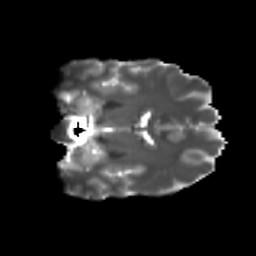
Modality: T2w
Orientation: coronal
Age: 26
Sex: male
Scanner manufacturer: ge
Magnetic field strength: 3 T
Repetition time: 7.8 s
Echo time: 0.0608 s